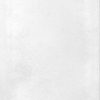
Label: dusty